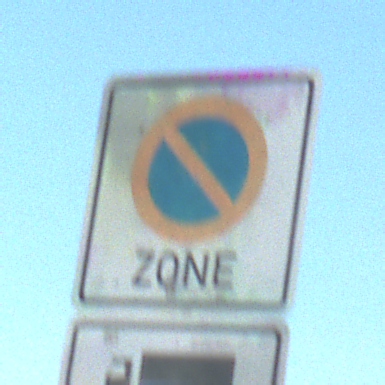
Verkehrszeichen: BeginnEingeschraenktesHalteverbotZone
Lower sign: MehrspurigeFahrzeuge2
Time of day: SunriseSunset
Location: Outdoor (Beach)
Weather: Clear
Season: NotSpecified
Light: Natural